Question: I'm a Drupal newbie, but have successfully installed it at a CentOS 5.5 Linux, PostgreSQL 8.4.7, PHP 5.3 machine.
I've chosen minimal installation and then enabled following modules: Block, Image, Locale, OpenID (hope to add Google accounts later...) and Search. The User module etc. are enabled by default anyway.
My problem is:
I don't know how to add Gender/City fields and make them mandatory.
As a SPAM-fighting measure at <URL> I have a mandatory question for new users about their gender: and the first answer is default and prevents the new user from registering.
Is it possible to do the same in Drupal 7?
And I hope it is doable without installing any additional modules as the stock install is easier to update. (That is what I was doing with my old phpBB site - with no mods installed).
Thank you for your answers! Alex
Here is my Field module screenshot, does it look ok?
Maybe my problem is that List is shown as ?

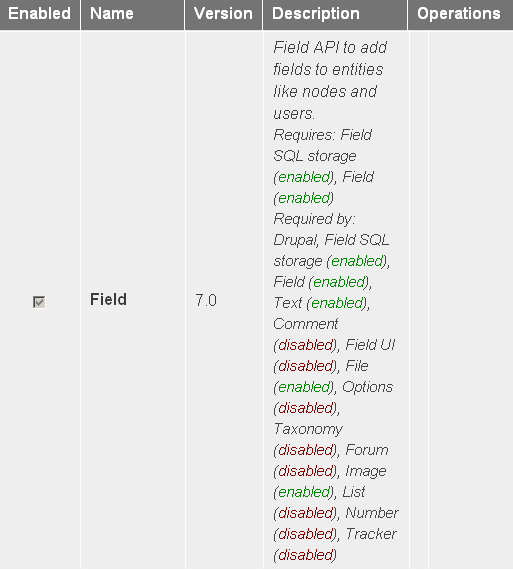
Answer: First, note that there is a huge difference between Drupal modules and phpBB mods. Drupal provides API's which allows modules to integrate with Drupal without changing any code. You can just download them into a folder, enable and they are running.
And yes, what you are trying to do is possible without any additional modules. Just go to admin/config/people/accounts/fields, add a Gender field of Type "List (text)" (If that is not available, you might need to enable it, but it part of Drupal core), then, enter the allowed values and on the second page, check the "required" and "shown on registration form" checkboxes and you are good to go.